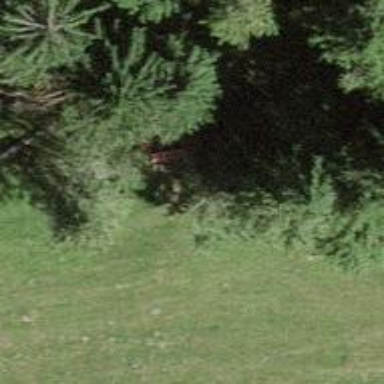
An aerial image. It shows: Red bench.